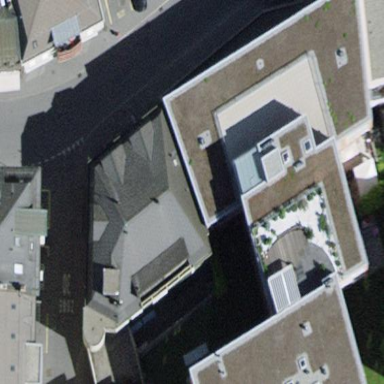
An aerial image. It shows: Bank building.